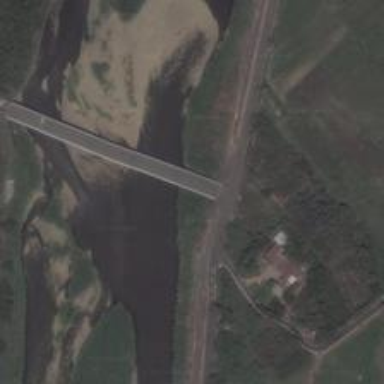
The picture shows a large oasis, a few small buildings and a bridge .